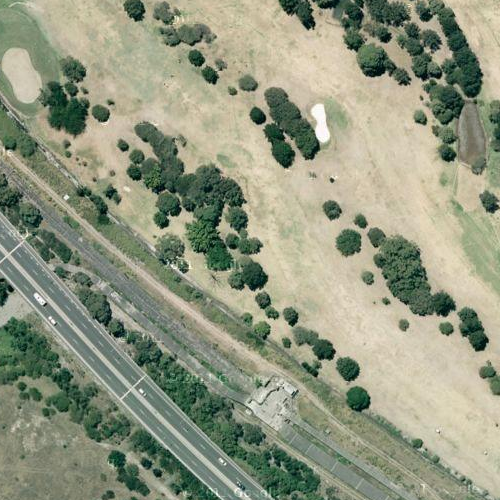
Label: sydney